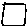
Label: square